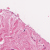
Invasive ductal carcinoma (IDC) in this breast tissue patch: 0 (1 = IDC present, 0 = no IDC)